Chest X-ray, PA view. Patient: 37 years old, sex M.
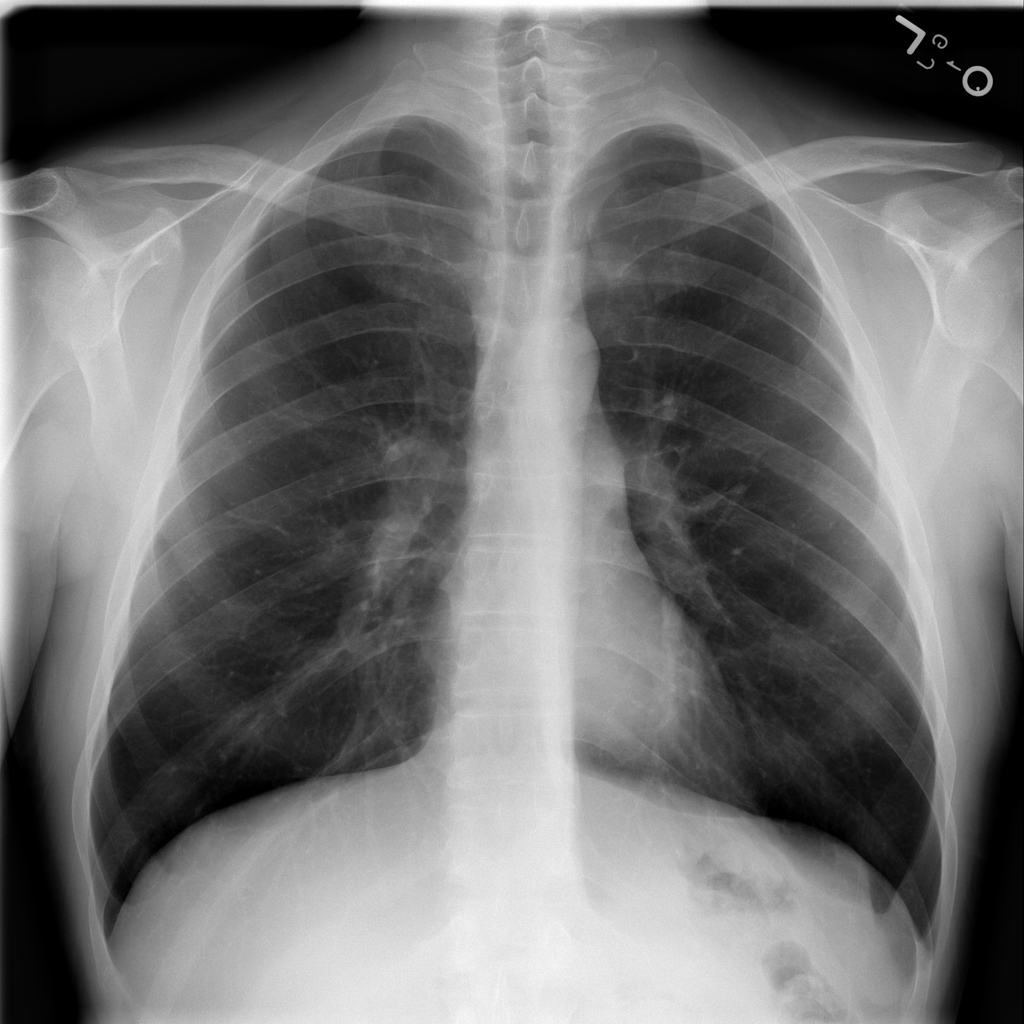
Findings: No Finding